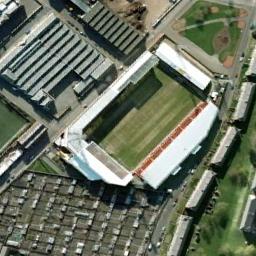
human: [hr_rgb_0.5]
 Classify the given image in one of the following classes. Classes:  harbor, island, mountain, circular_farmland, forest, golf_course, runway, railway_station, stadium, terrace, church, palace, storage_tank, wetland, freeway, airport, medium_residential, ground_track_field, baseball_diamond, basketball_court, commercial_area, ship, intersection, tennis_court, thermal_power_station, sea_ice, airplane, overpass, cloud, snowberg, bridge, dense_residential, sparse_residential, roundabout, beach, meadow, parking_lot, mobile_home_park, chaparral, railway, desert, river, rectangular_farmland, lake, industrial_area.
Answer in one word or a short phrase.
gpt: stadium